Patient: sex M, age 52
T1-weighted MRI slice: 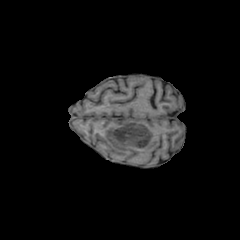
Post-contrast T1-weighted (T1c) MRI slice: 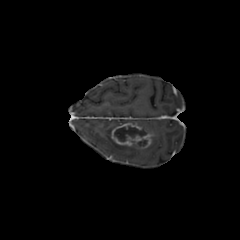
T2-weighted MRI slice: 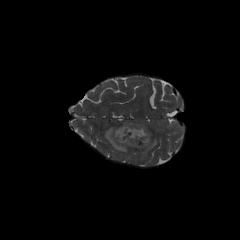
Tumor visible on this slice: yes
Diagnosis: Glioblastoma, IDH-wildtype
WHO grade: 4